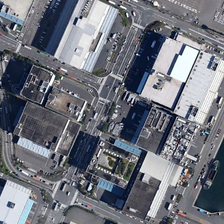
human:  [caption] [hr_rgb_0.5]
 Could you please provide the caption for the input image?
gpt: there are a lot of trees planted in the factory .

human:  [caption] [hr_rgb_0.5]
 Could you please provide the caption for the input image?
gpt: there are a lot of trees planted in the factory .

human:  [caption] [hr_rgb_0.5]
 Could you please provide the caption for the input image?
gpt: near the ocean is a vast industrial area .

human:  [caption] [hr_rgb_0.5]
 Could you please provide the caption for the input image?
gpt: near the ocean is a vast industrial area .

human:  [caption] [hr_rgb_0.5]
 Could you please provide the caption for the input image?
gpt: near the ocean is a vast industrial area .